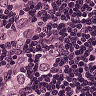
Metastatic tissue present: yes